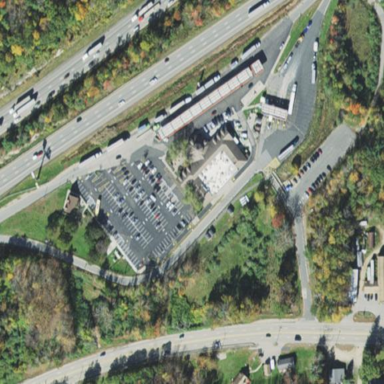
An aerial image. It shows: Combined fuel station and food court amenity.